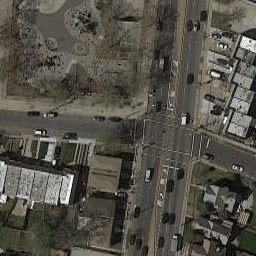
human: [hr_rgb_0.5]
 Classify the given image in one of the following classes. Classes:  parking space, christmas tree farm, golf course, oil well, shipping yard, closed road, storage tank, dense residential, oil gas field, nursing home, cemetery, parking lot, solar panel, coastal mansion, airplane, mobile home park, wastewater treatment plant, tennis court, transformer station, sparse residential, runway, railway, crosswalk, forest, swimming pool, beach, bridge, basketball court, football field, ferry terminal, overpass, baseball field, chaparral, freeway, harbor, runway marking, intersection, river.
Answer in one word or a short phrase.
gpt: intersection